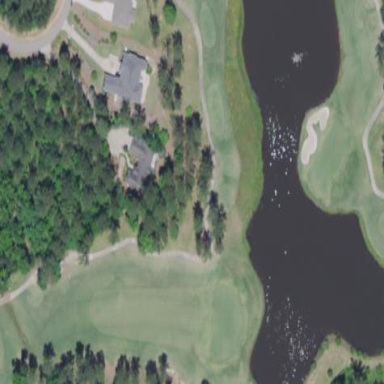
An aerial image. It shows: Water hazard in golf course. The hazard is natural water feature.